Interaction volume radius: 10 \u00c5
Interaction volume height: 15 \u00c5
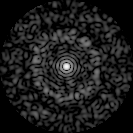
Disorder parameter: 0.8526